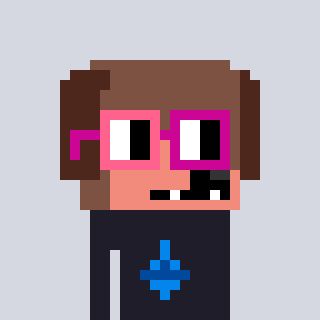
a pixel art character with square pink and red glasses, a dog-shaped head and a grayscale-colored body on a cool background